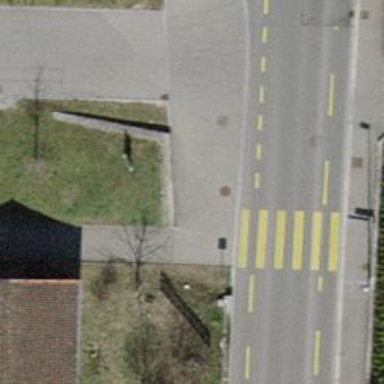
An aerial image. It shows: Bollard barrier.